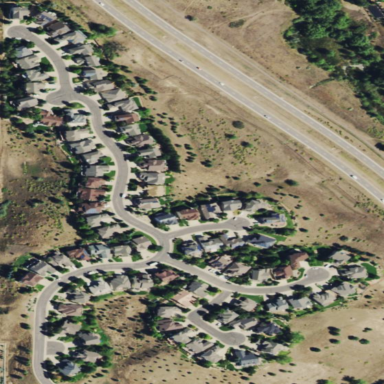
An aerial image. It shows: Residential area consisting of single-family homes.